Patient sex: M
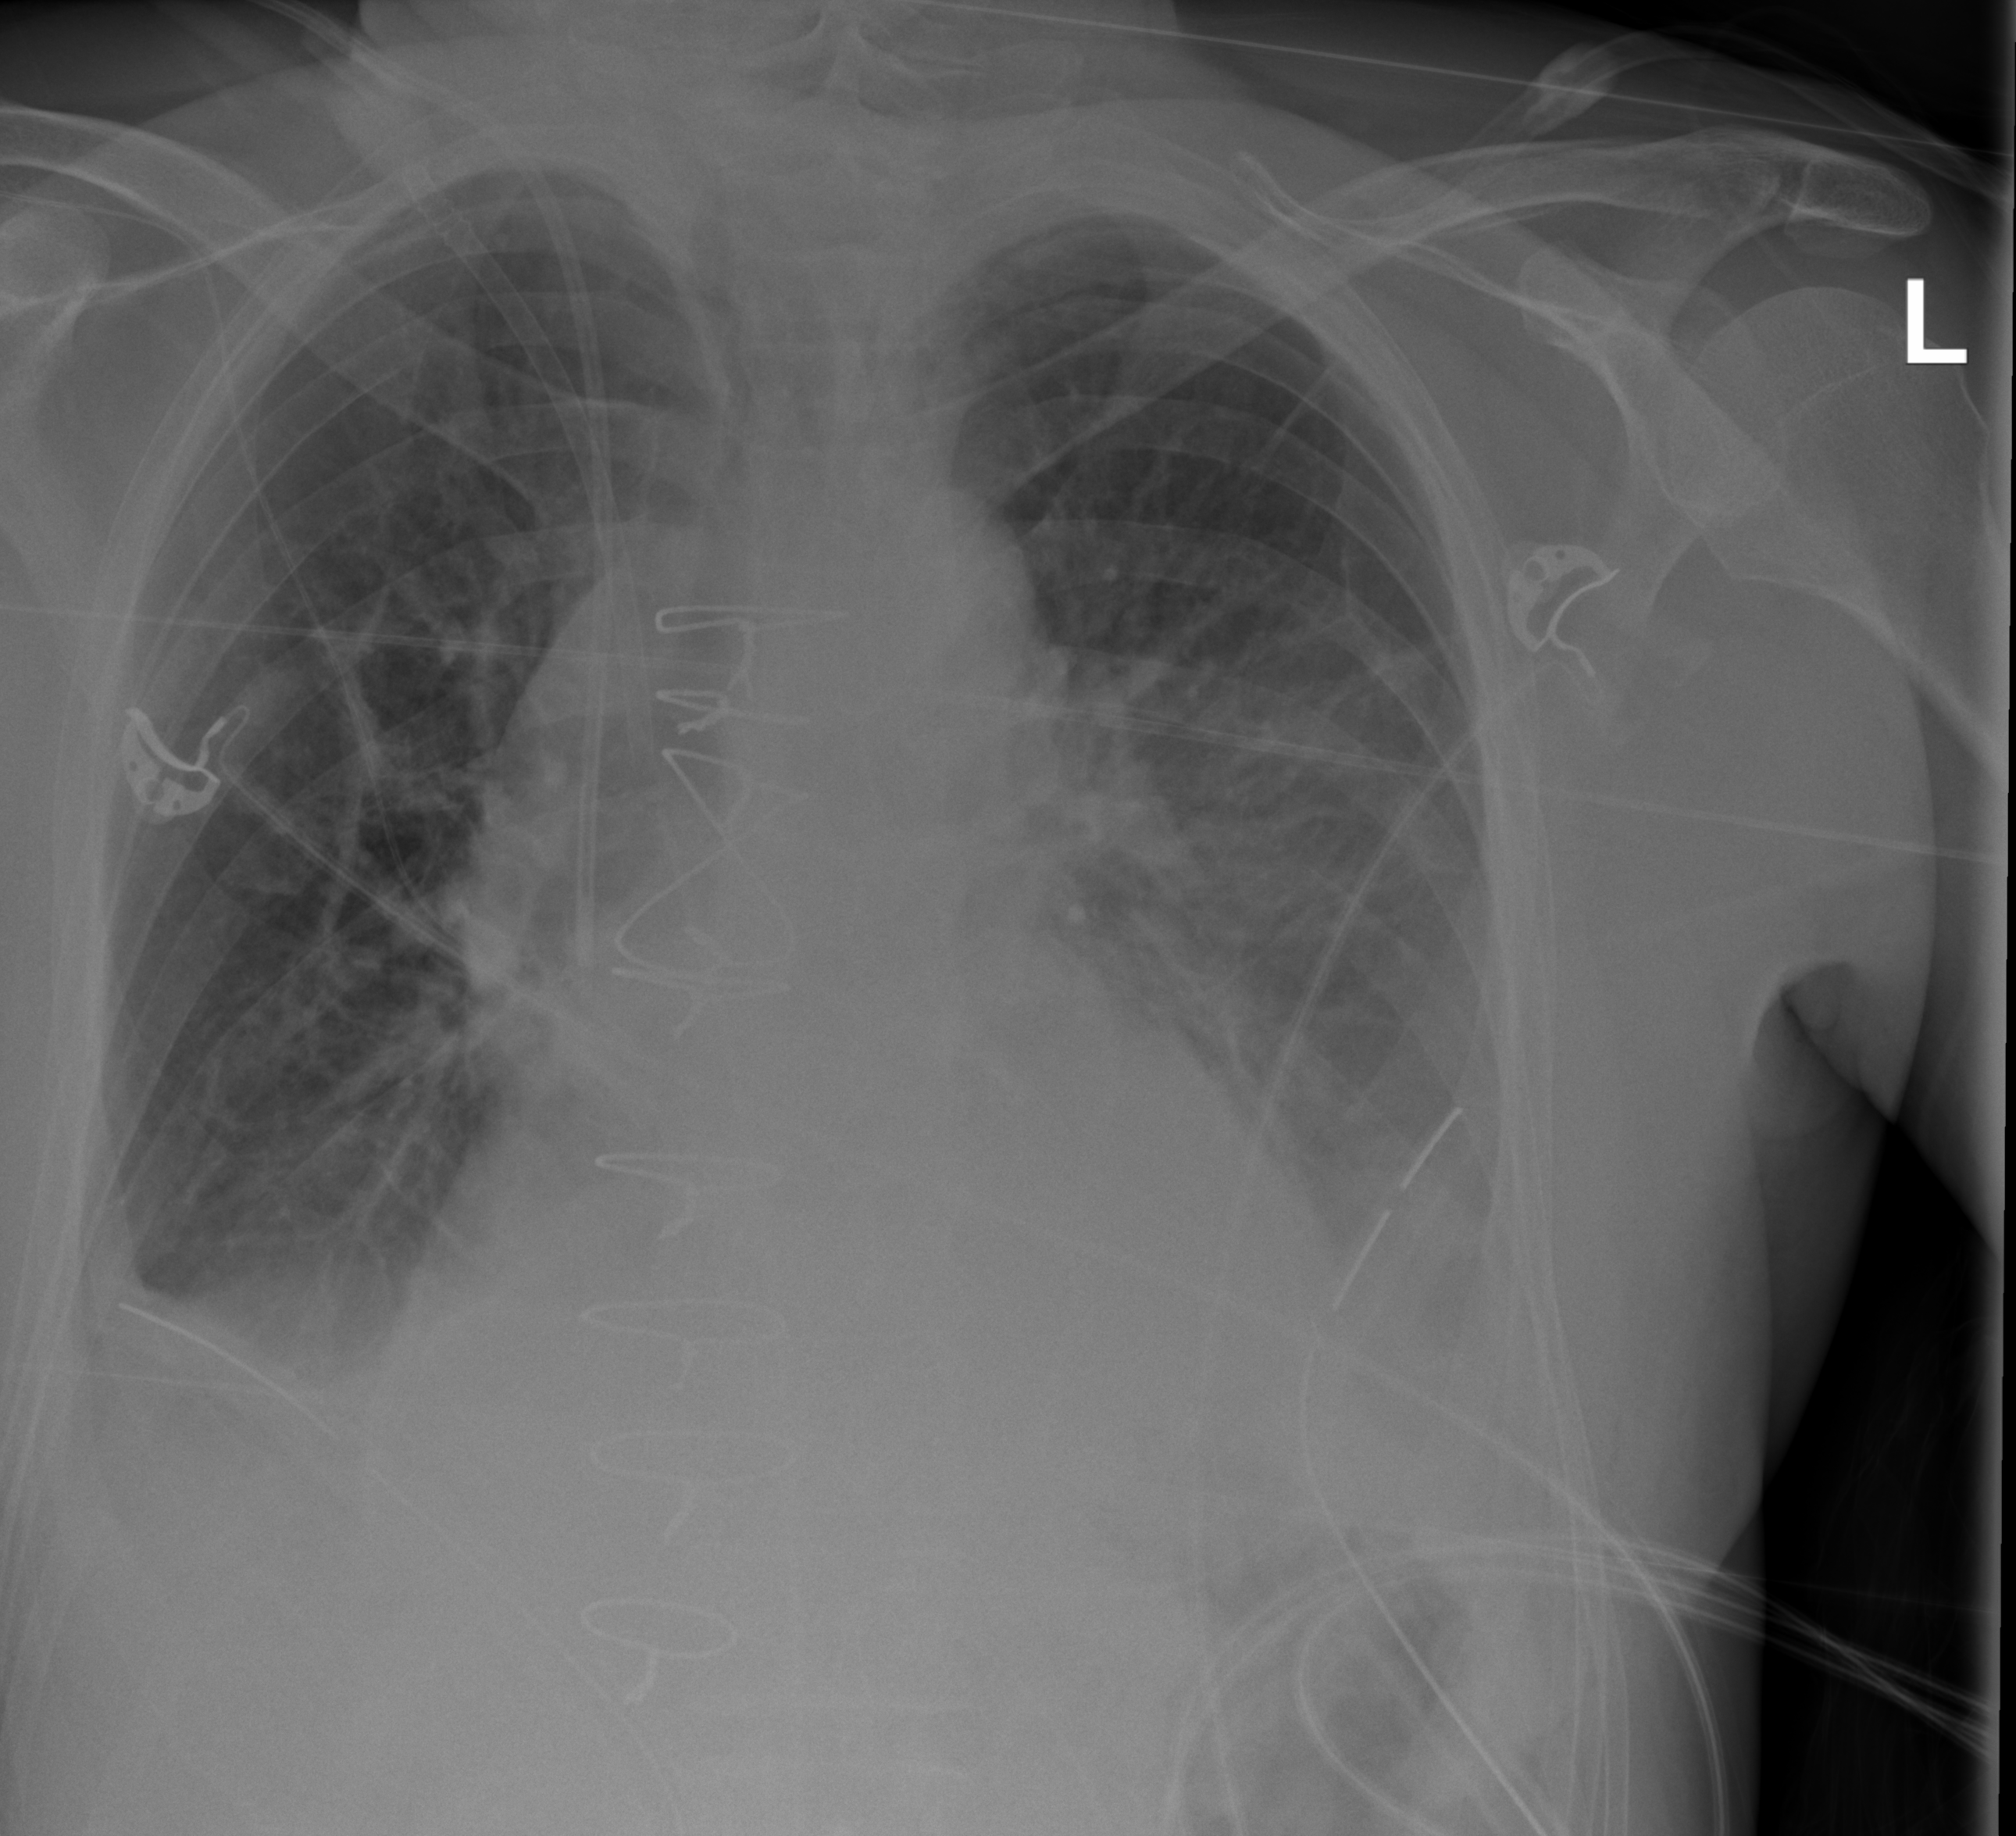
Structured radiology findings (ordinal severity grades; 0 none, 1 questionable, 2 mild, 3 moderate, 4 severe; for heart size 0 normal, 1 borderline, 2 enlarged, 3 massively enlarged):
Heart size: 2
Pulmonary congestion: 2
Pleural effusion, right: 2
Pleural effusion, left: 3
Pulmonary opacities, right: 2
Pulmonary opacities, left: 2
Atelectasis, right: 2
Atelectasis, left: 2